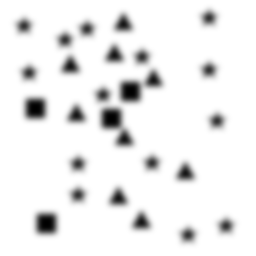
Squares: 4
Triangles: 9
Stars: 14
Total shapes: 27